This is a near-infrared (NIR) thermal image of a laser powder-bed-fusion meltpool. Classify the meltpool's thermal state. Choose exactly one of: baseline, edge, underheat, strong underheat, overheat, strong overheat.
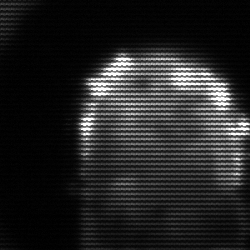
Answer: baseline